Question: I am trying to use
'''
DoCmd.TransferSpreadsheet acExport,, _
"QueryName", "Path\FileName.xlsm", True
'''
I have also tried
'''
DoCmd.TransferSpreadsheet acExport, acSpreadsheetTypeExcel12, _
"QueryName", "Path\FileName.xlsm", True
'''
to export data from MSAccess Database to Excel file(.xlsm). Everything is working fine but after the export the data when i open the excel file i get the below error. Please provide me some examples.

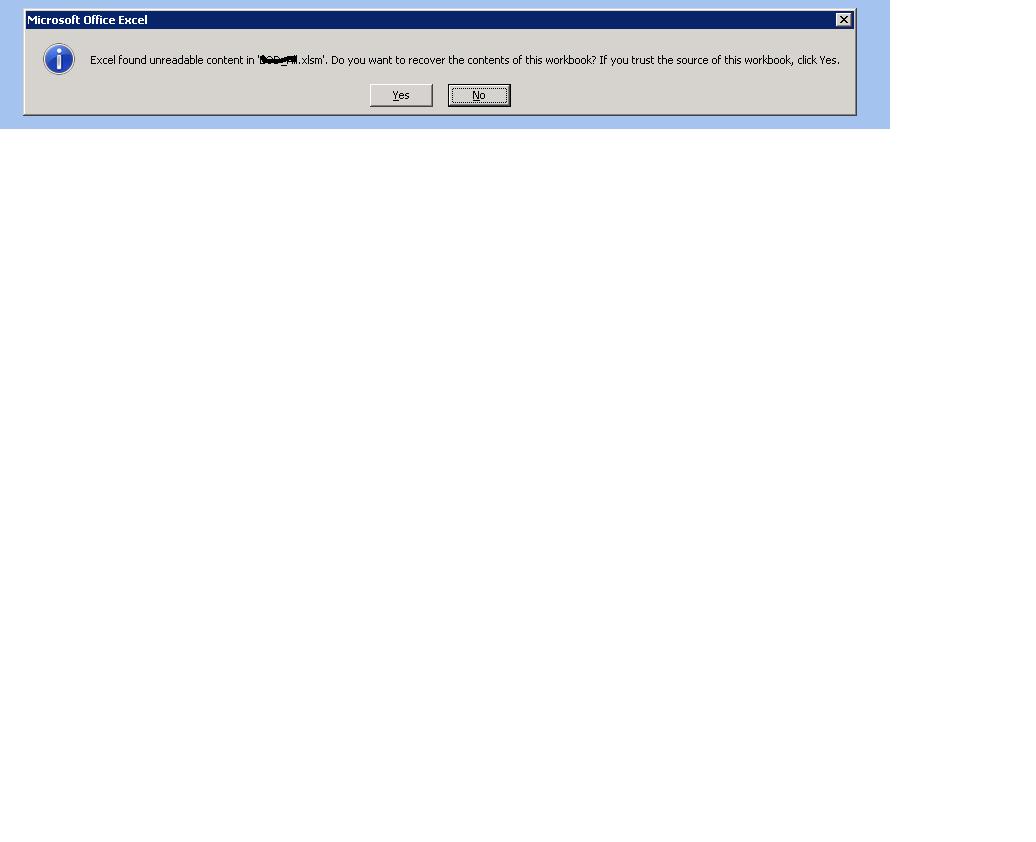
Answer: I know its probably a deal breaker but you might need users to go into Excel > Options and set the Trust required for macros to run.
Thats probably because MS Access still has a lock on the xls file it produced, if you close MS Access then open a exported spreadsheet is it still Read-Only (if so then right click on the xls > Properties and uncheck ReadOnly).
> I did some research and wished to share my findings. - each one of
these threads does have a successful outcome with troubleshooting
discussed. Unless you post the accdb and the xls it will be hard for
us to help you find the specific issue, its going to be a case of
trial and error.
<URL>
<URL>
<URL>
<URL>